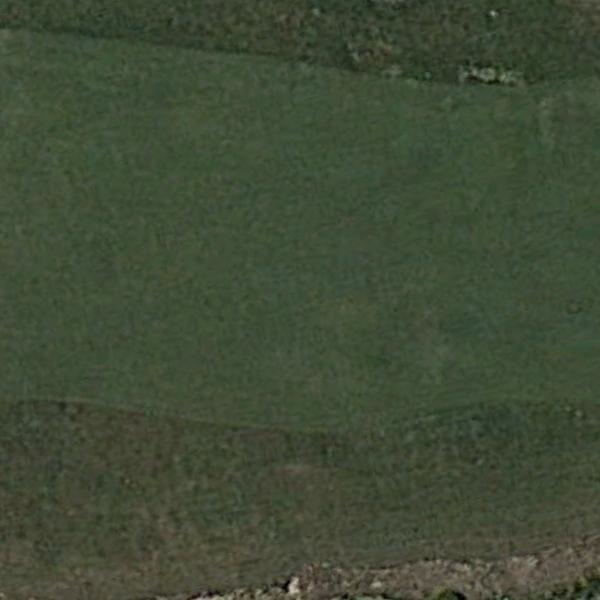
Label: Meadow